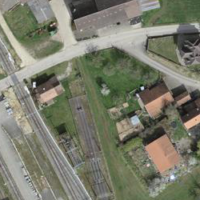
EUNIS habitat code: 57
Species observed at this site:
Prunella vulgaris